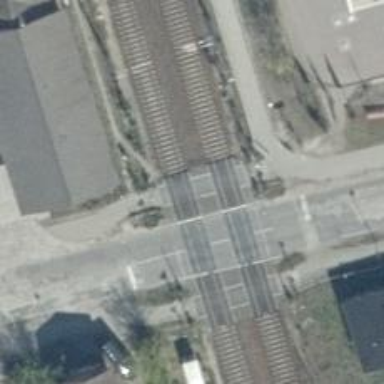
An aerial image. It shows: Railway crossing with full barrier.